Question: Some basics
I have two tables, one holding the users and one holding a log with logins.
The user table holds something like 15000+ users, the login table is growing and is reaching 150000+ posts.
The database is built upon SQL Server (not express).
To administer the users I got a gridview (ASPxGridView from Devexpress) that I populate from an ObjectDatasource.
Is there any general do's and donts I should know about when summarizing the number of logins a user made.
Things are getting strangely slow.
Here is a picture showing the involved tables.

I've tried a few things.
'''
DbDataContext db = new DbDataContext();
// Using foregin key relationship
foreach (var proUser in db.tblPROUsers)
{
var count = proUser.tblPROUserLogins.Count;
//...
}
'''
'''
// By storing a list in a local variable (I removed the FK relation)
var userLogins = db.tblPROUserLogins.ToList();
foreach (var proUser in db.tblPROUsers)
{
var count = userLogins.Where(x => x.UserId.Equals(proUser.UserId)).Count();
//...
}
'''
'''
// By storing a dictionary in a local variable (I removed the FK relation)
var userLogins = db.tblPROUserLogins.ToDictionary(x => x.UserLoginId, x => x.UserId);
foreach (var proUser in db.tblPROUsers)
{
var count = userLogins.Where(x => x.Value.Equals(proUser.UserId)).Count();
//...
}
'''
The model giving the best performance is actually the dictionary. However I you know of any options I'd like to hear about it, also if there's something "bad" with this kind of coding when handling such large amounts of data.
Thanks
========================================================
UPDATED With a model according to BrokenGlass example
'''
// By storing a dictionary in a local variable (I removed the FK relation)
foreach (var proUser in db.tblPROUsers)
{
var userId = proUser.UserId;
var count = db.tblPROUserLogins.Count(x => x.UserId.Equals(userId));
//...
}
'''
In addition to this I created a list storing a simple class
'''
public class LoginCount
{
public int UserId { get; set; }
public int Count { get; set; }
}
'''
And in the summarizing method
'''
var loginCount = new List<LoginCount>();
// This foreach loop takes approx 30 secs
foreach (var login in db.tblPROUserLogins)
{
var userId = login.UserId;
// Check if available
var existing = loginCount.Where(x => x.UserId.Equals(userId)).FirstOrDefault();
if (existing != null)
existing.Count++;
else
loginCount.Add(new LoginCount{UserId = userId, Count = 1});
}
// Calling it
foreach (var proUser in tblProUser)
{
var user = proUser;
var userId = user.UserId;
// Count logins
var count = 0;
var loginCounter = loginCount.Where(x => x.UserId.Equals(userId)).FirstOrDefault();
if(loginCounter != null)
count = loginCounter.Count;
//...
}
'''
Conclusion so far, summarizing with linq is slow, but Im getting there!
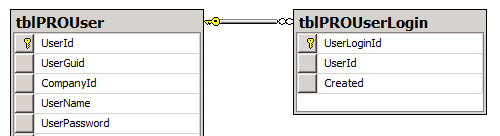
Answer: Perhaps it would be useful if you tried to construct an SQL query that does the same thing and executing it independently of your application (in SQL Server Management Studio). Something like:
'''
SELECT UserId, COUNT(UserLoginId)
FROM tblPROUserLogin
GROUP BY UserId
'''
'UserId''tblPROUser'
Ensure there is a and it is being used by the query plan. Having both fields in the index and in that order ensures your query can run without touching the 'tblPROUserLogin' table:

Then benchmark and see if you can get a significantly better time than your LINQ code:
- -
The follwing LINQ snippet is equivalent to the query above:
'''
var db = new UserLoginDataContext();
db.Log = Console.Out;
var result =
from user_login in db.tblPROUserLogins
group user_login by user_login.UserId into g
select new { UserId = g.Key, Count = g.Count() };
foreach (var row in result) {
int user_id = row.UserId;
int count = row.Count;
// ...
}
'''
Which prints the following text in the console:
'''
SELECT COUNT(*) AS [Count], [t0].[UserId]
FROM [dbo].[tblPROUserLogin] AS [t0]
GROUP BY [t0].[UserId]
-- Context: SqlProvider(Sql2008) Model: AttributedMetaModel Build: 4.0.30319.1
'''
To have the "whole" user and not just 'UserId', you can do this:
'''
var db = new UserLoginDataContext();
db.Log = Console.Out;
var login_counts =
from user_login in db.tblPROUserLogins
group user_login by user_login.UserId into g
select new { UserId = g.Key, Count = g.Count() };
var result =
from user in db.tblPROUsers
join login_count in login_counts on user.UserId equals login_count.UserId
select new { User = user, Count = login_count.Count };
foreach (var row in result) {
tblPROUser user = row.User;
int count = row.Count;
// ...
}
'''
And the console output shows the following query...
'''
SELECT [t0].[UserId], [t0].[UserGuid], [t0].[CompanyId], [t0].[UserName], [t0].[UserPassword], [t2].[value] AS [Count]
FROM [dbo].[tblPROUser] AS [t0]
INNER JOIN (
SELECT COUNT(*) AS [value], [t1].[UserId]
FROM [dbo].[tblPROUserLogin] AS [t1]
GROUP BY [t1].[UserId]
) AS [t2] ON [t0].[UserId] = [t2].[UserId]
-- Context: SqlProvider(Sql2008) Model: AttributedMetaModel Build: 4.0.30319.1
'''
...which should be very efficient provided your indexes are correct: